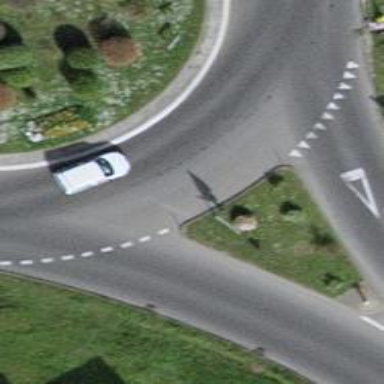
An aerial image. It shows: Secondary road made of asphalt leading to roundabout.